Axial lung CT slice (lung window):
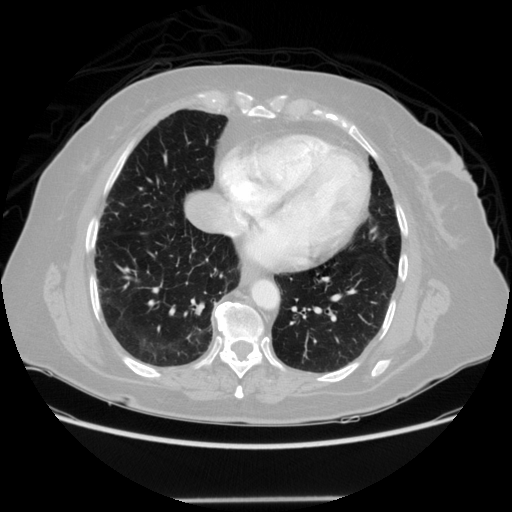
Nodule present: no